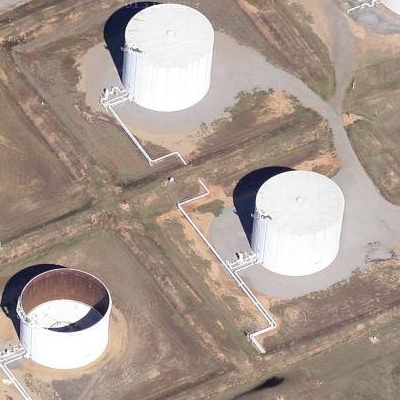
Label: Industry